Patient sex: M
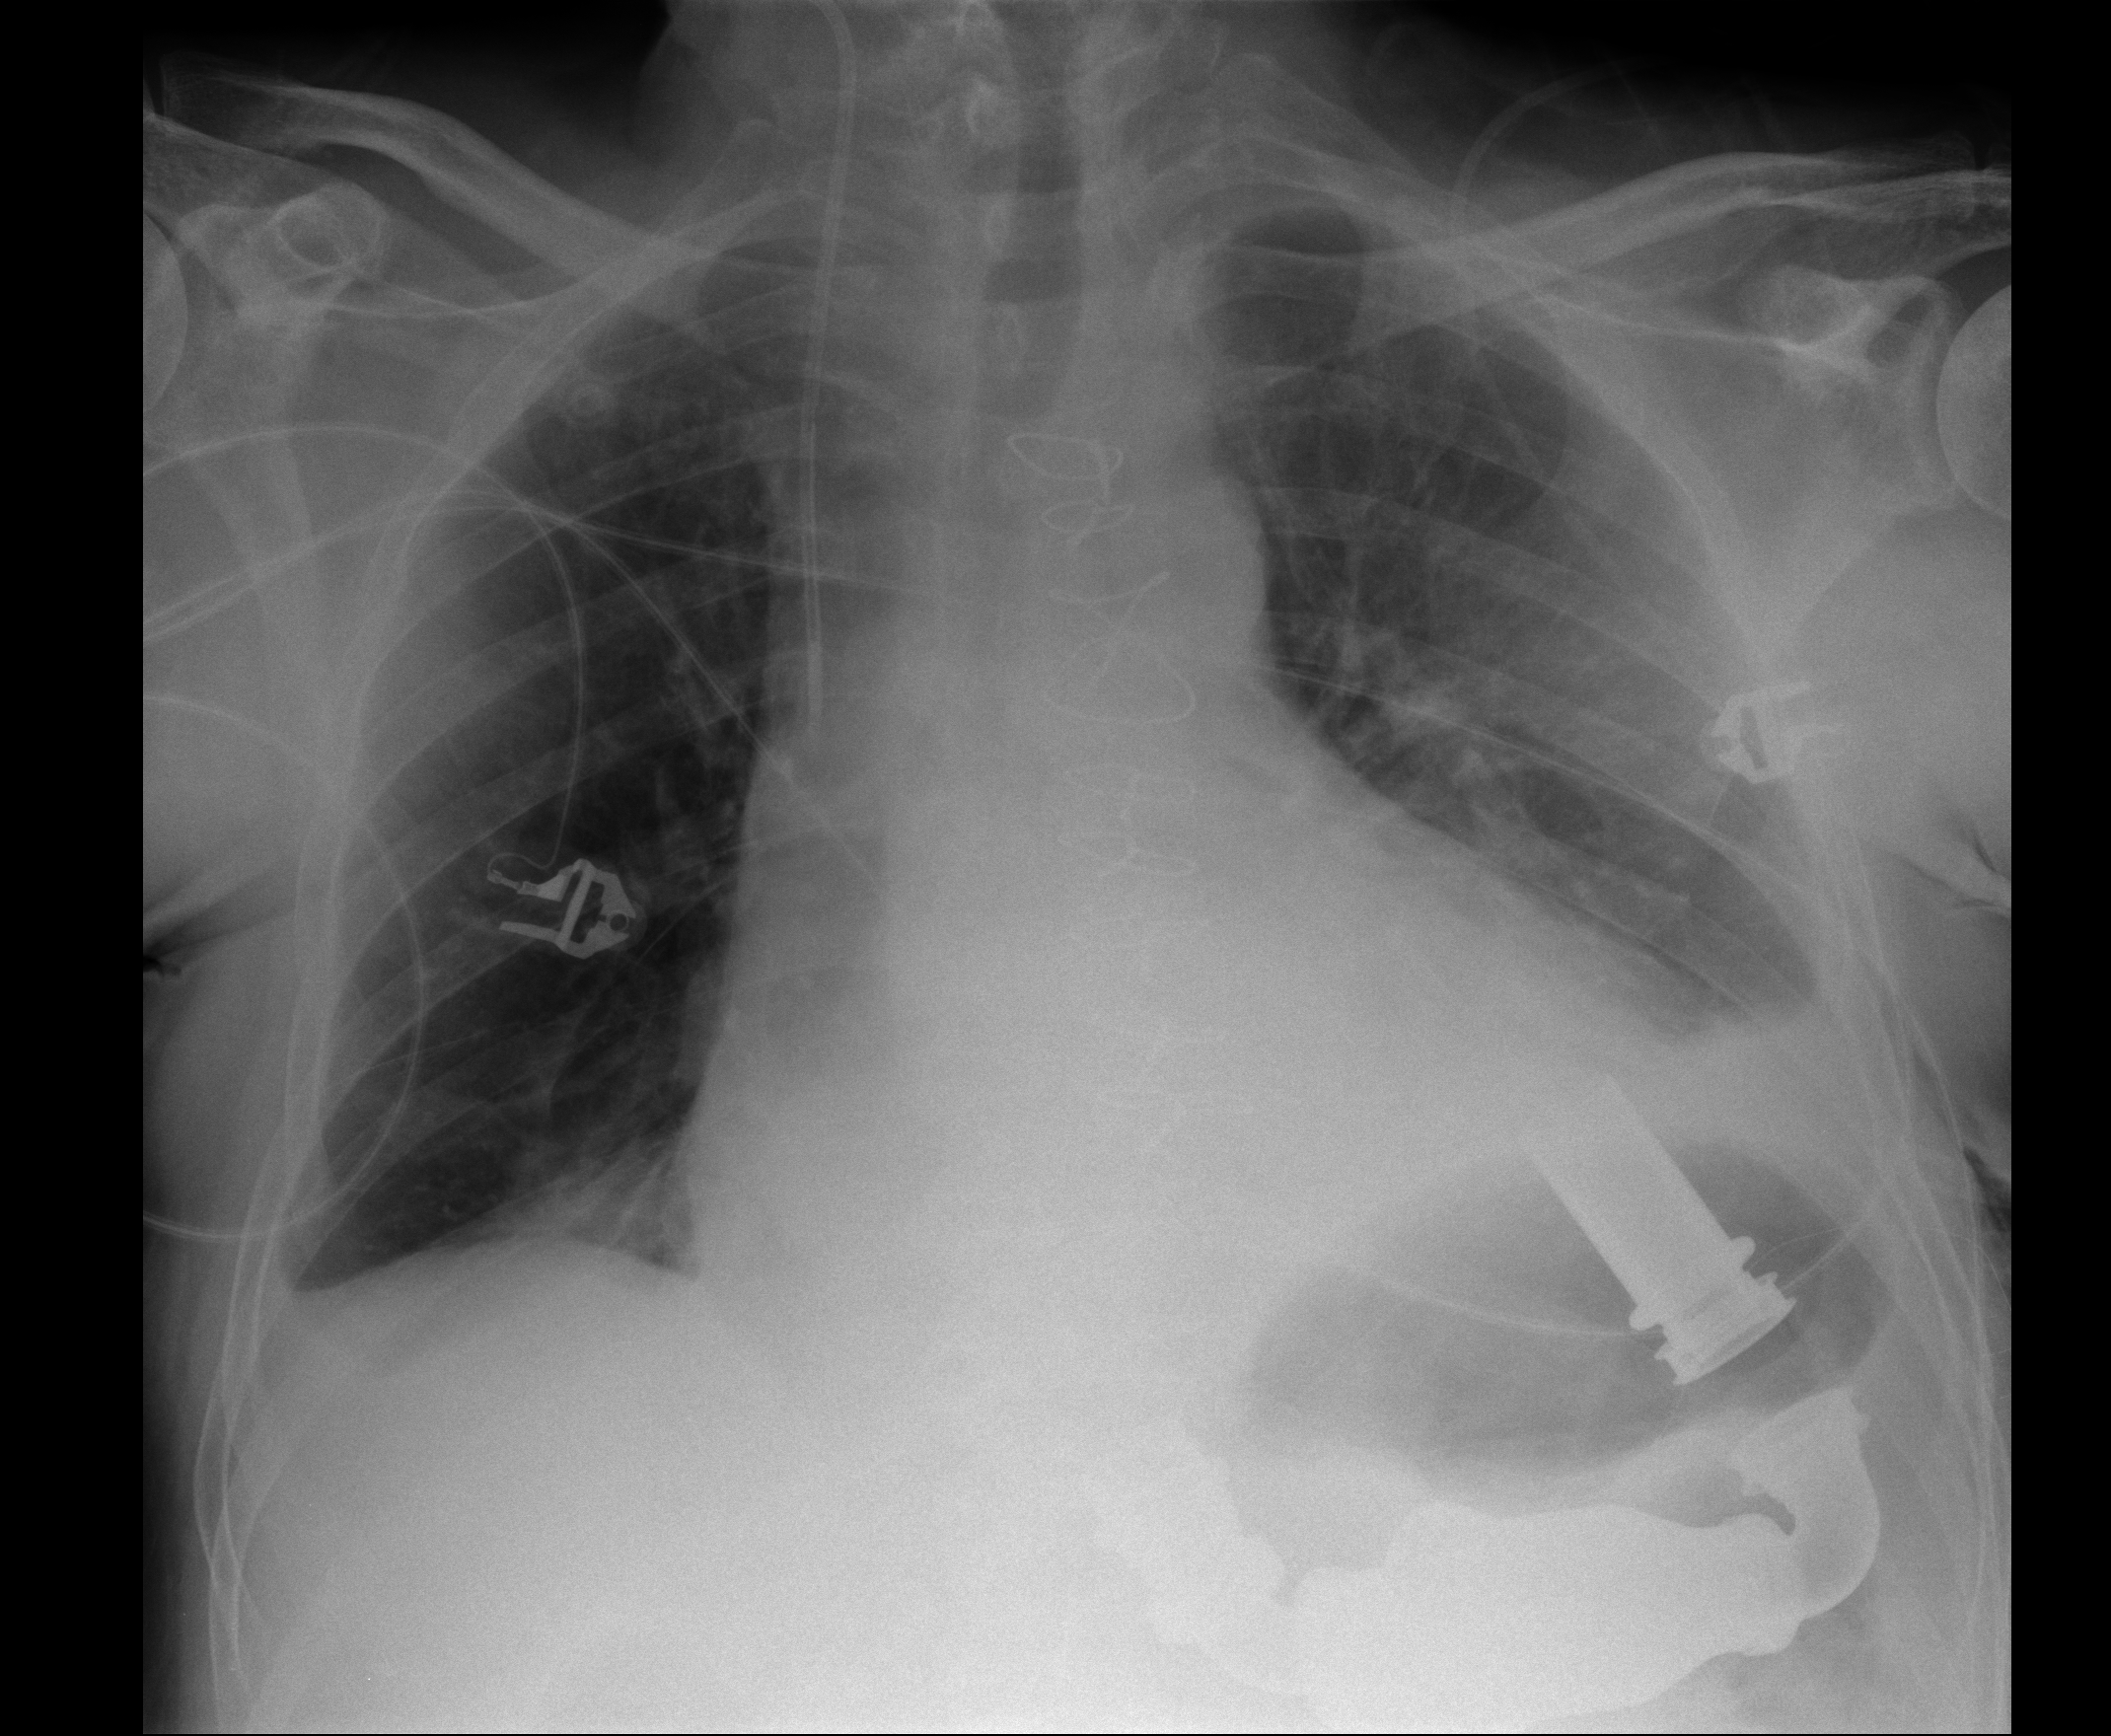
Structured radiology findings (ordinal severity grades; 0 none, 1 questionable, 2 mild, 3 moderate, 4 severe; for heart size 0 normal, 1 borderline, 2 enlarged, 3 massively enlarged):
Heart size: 3
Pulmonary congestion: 0
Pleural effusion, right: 1
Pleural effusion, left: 2
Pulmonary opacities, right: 0
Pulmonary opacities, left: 0
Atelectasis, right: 2
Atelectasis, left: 2